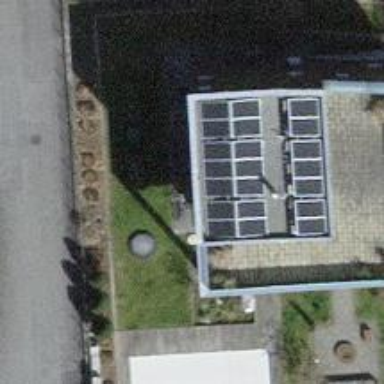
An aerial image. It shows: Solar power generator.